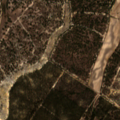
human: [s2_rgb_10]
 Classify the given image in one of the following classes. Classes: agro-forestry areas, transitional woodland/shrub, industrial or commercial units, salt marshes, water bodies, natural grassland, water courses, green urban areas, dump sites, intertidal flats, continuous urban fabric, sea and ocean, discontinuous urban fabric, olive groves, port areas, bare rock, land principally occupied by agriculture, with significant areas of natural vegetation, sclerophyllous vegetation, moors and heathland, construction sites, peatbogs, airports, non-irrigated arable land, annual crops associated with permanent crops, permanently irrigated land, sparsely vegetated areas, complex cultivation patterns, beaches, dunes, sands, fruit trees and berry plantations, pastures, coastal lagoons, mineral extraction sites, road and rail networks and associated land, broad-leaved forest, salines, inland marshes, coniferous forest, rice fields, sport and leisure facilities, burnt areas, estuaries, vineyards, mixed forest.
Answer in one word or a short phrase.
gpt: pastures, agro-forestry areas, broad-leaved forest, mixed forest, transitional woodland/shrub